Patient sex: F
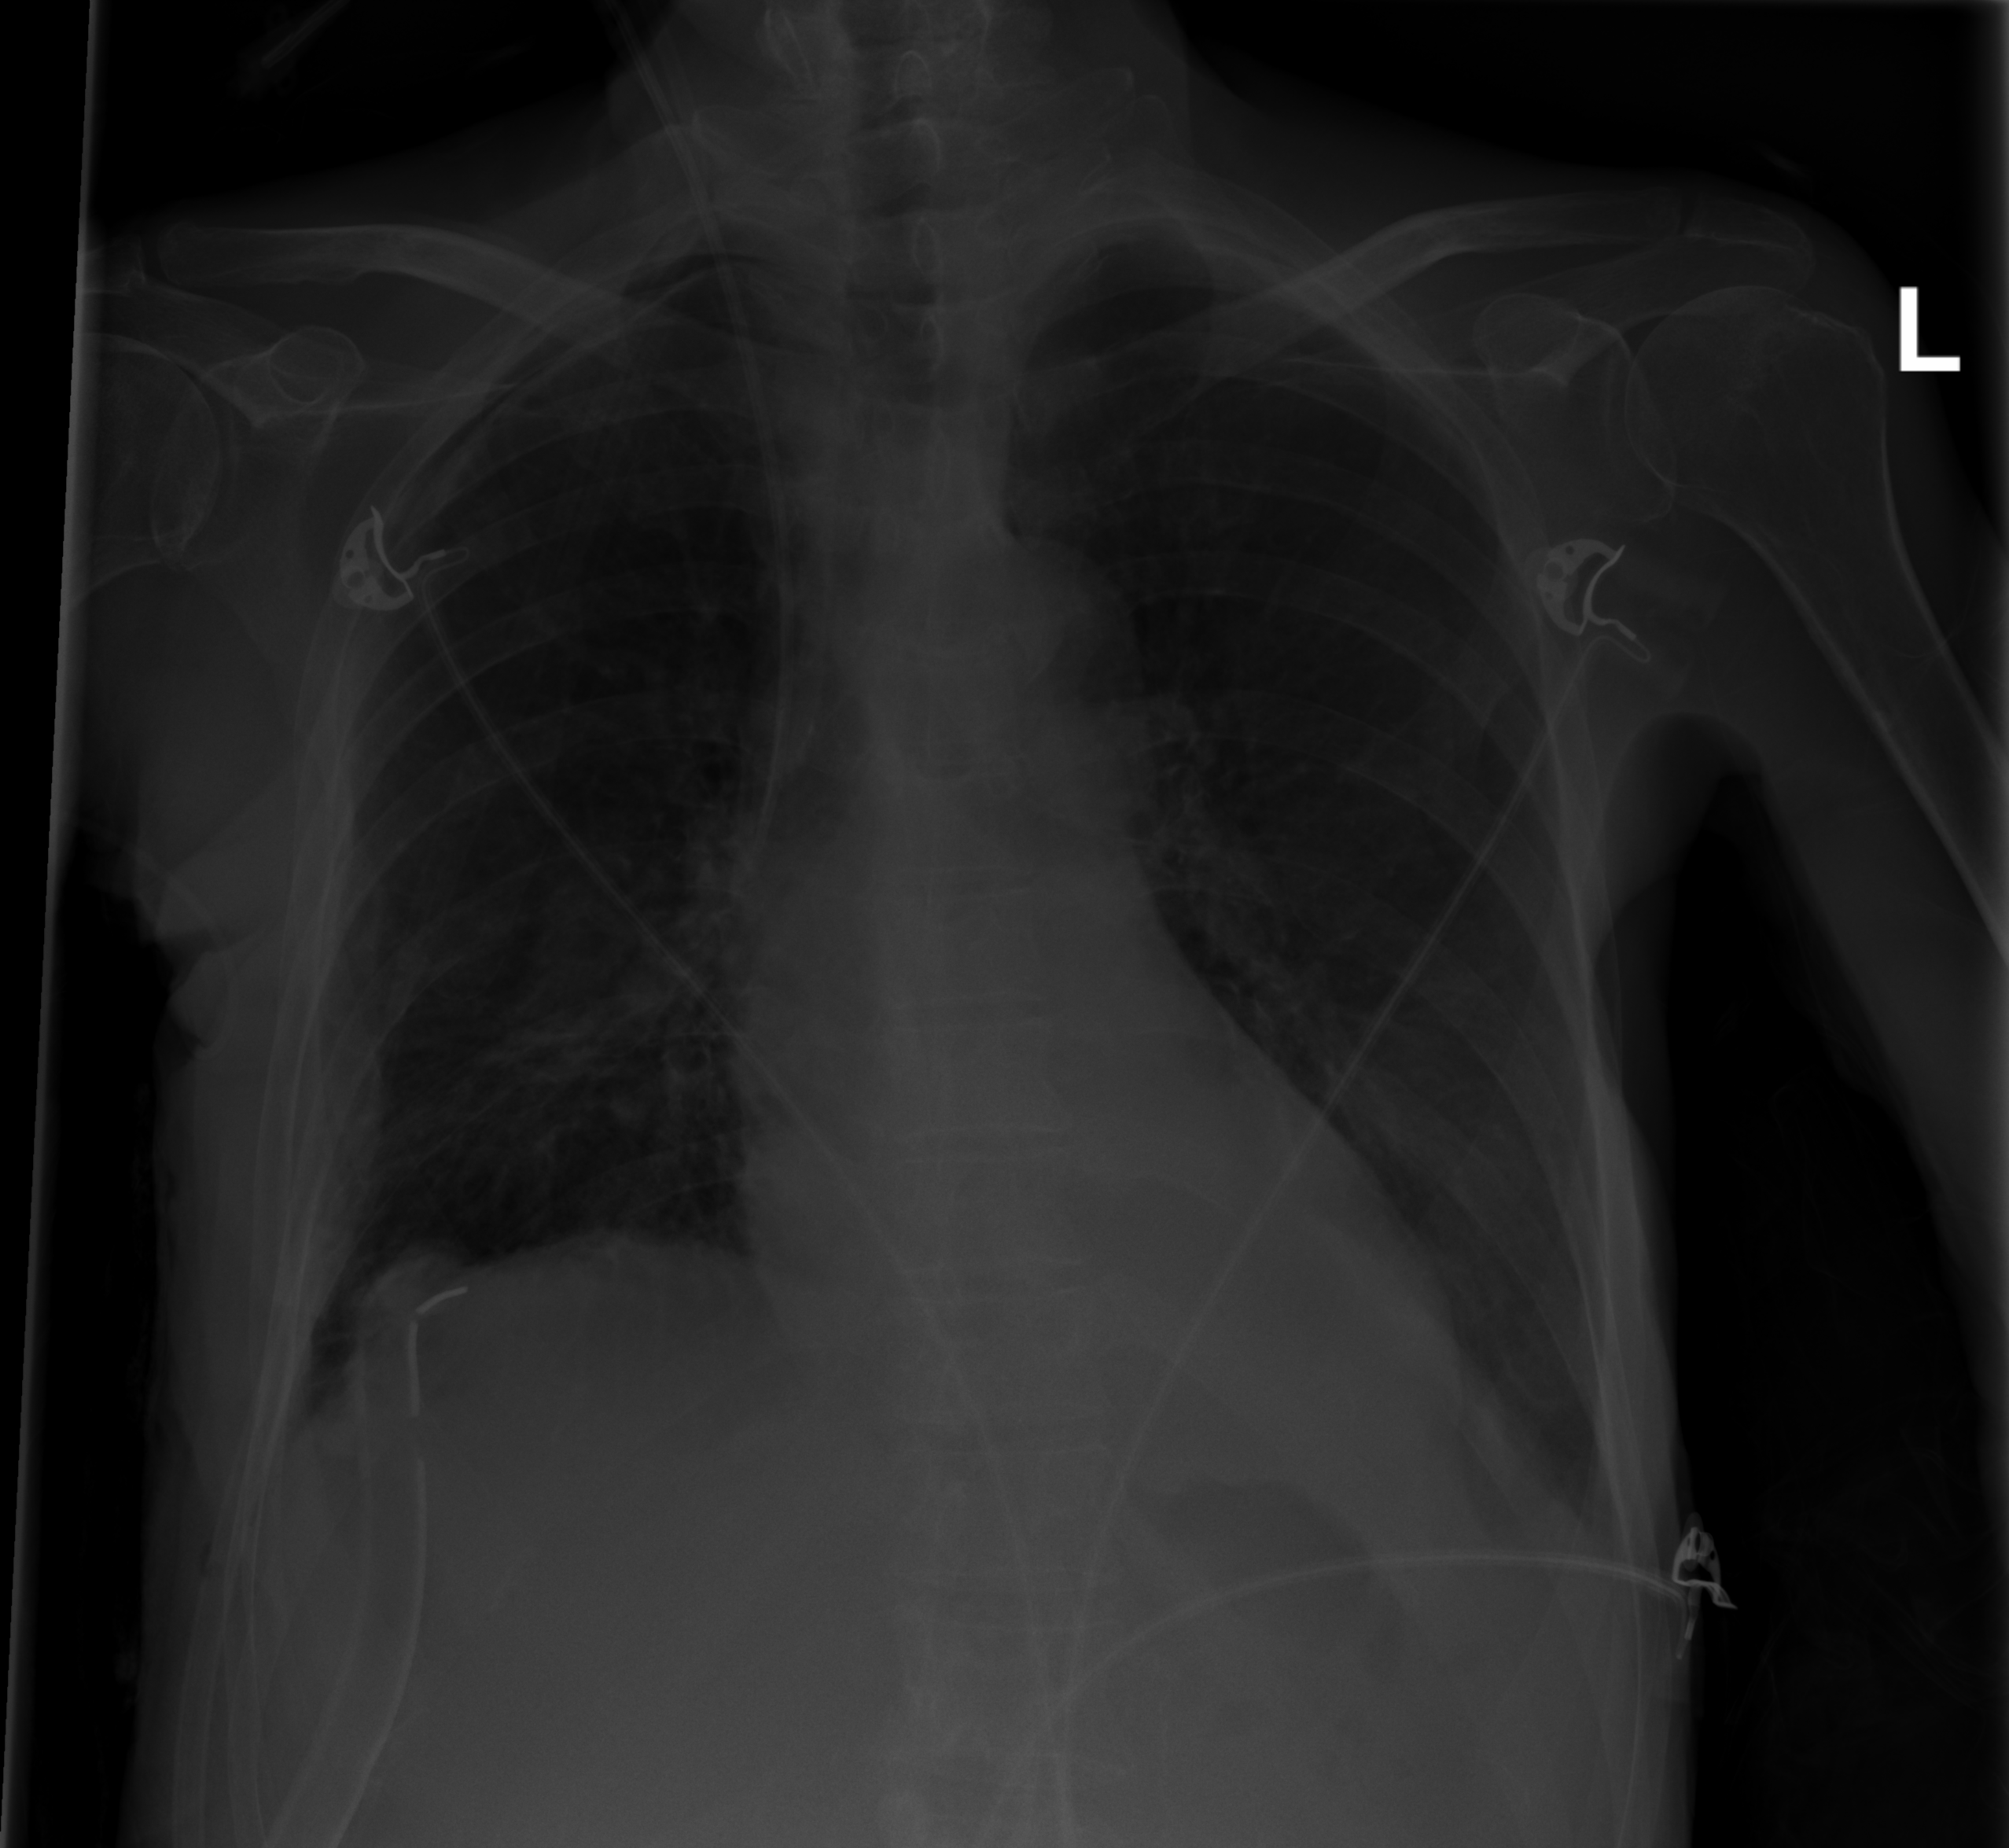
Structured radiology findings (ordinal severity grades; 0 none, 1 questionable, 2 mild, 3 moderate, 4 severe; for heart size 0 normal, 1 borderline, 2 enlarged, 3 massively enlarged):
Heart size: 0
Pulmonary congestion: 0
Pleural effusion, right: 2
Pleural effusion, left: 2
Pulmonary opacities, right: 0
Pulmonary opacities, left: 0
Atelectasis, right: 2
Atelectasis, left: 0